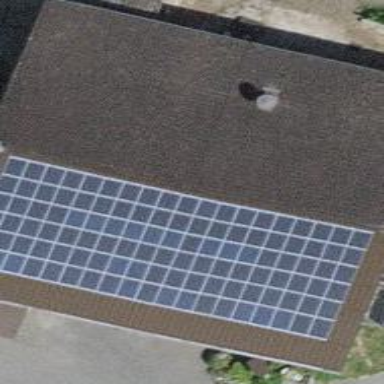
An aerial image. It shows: Solar power generator using photovoltaic method with solar photovoltaic panel types.